Question: I am trying to have a svg icon using the object tag. However, it does not display anything.
The SVG files is blank/transparent/white, and it does not seem that there are any data on it.
'''
<div id="navbar-brand-cont">
<a class="navbar-brand" href="<?php echo esc_url( home_url( '/' ) ); ?>">
<object data="<?php bloginfo('stylesheet_directory'); ?>/img/logoo.svg" type="image/svg+xml">
<img src="<?php bloginfo('stylesheet_directory'); ?>/img/logo.png">
</object>
</a>
</div>
'''
<URL>

Any suggestions?
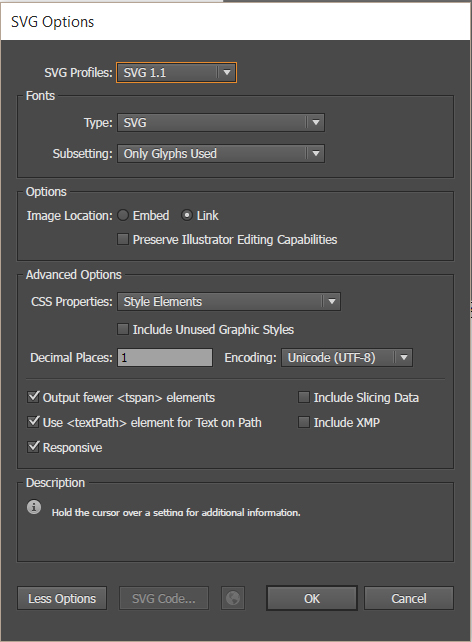
Answer: The problem was solved by changing some of the code and exporting in a different way.
The image was blank/transparent/white because of a bug in Illustrator. The export problem was solved by doing the following:
1. Copy the file into a new document
2. Put everything on one layer
3. Export
In the code there was an issue with 'navbar-brand-cont' and 'navbar-brand'. This problem was solved by doing some minor changes.